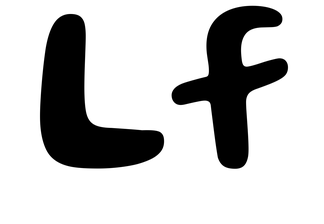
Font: Gluten_Medium